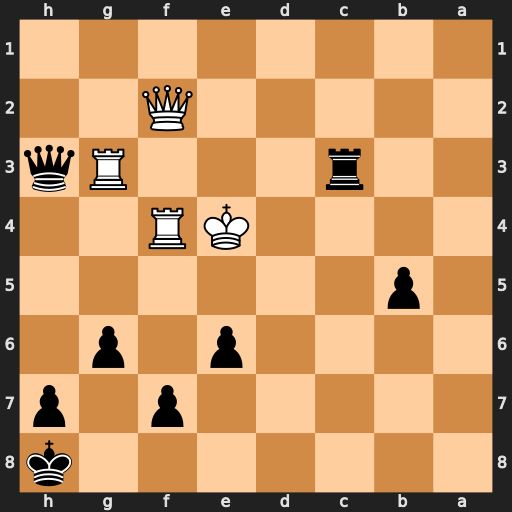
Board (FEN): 7k/5p1p/4p1p1/1p6/4KR2/2r3Rq/5Q2/8
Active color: b
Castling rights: -
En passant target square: -
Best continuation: f5+ Ke5 Qxg3 Qxg3 Rxg3